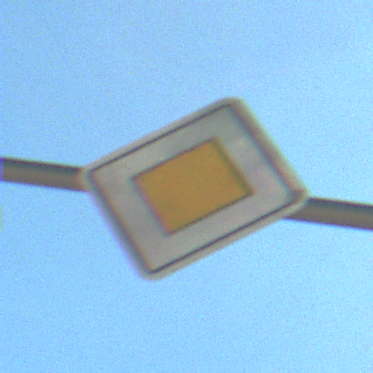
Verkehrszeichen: Vorfahrtsstrasse
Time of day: Midday
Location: Outdoor (Nature)
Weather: PartlyCloudy
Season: Autumn
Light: Natural